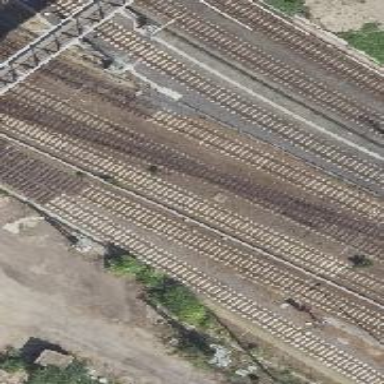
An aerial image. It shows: Railway crossing.